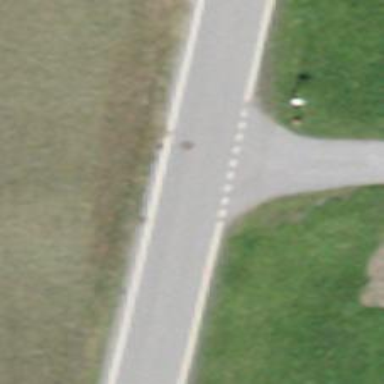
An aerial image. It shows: Tertiary road with asphalt surface.